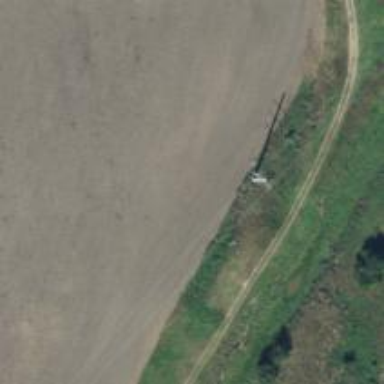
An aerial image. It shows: Power pole.